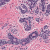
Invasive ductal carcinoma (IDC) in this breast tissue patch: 0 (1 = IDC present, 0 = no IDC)